Interaction volume radius: 5 \u00c5
Interaction volume height: 15 \u00c5
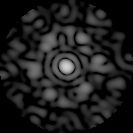
Disorder parameter: 0.7947